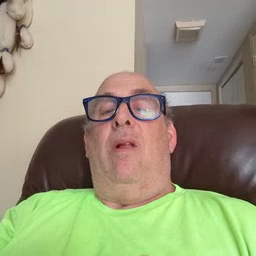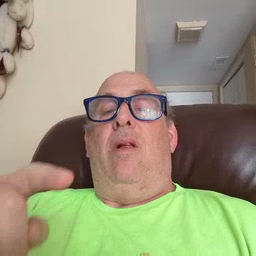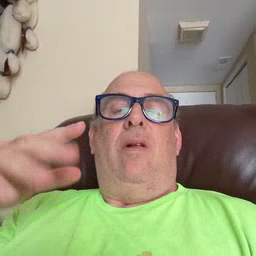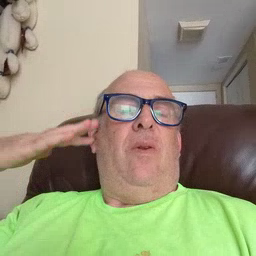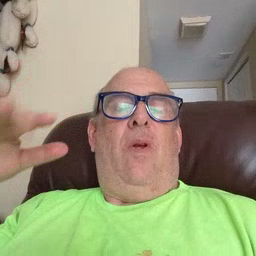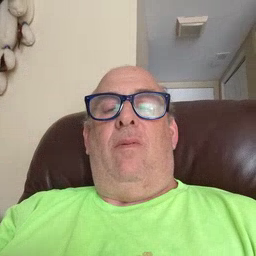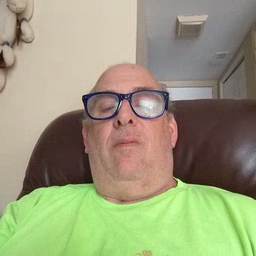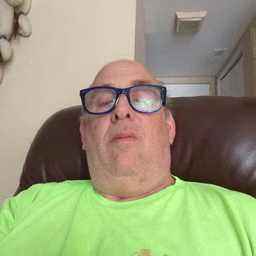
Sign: noisy